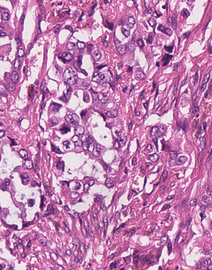
Tumor epithelial tissue: yes
Tumor-associated stroma tissue: yes
Normal tissue: no